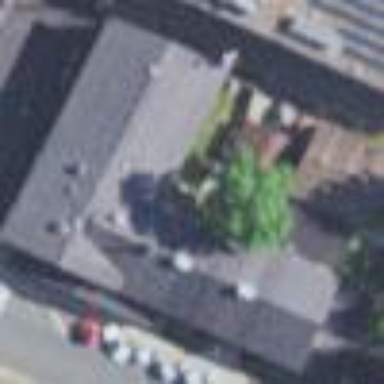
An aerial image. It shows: Building that is place of worship.